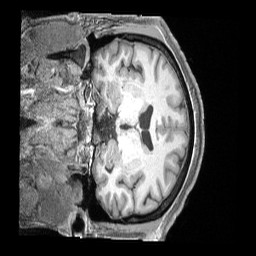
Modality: T1w
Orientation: coronal
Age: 43
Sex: male
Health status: ill
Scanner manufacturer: siemens
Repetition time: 2.4 s
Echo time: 0.00231 s